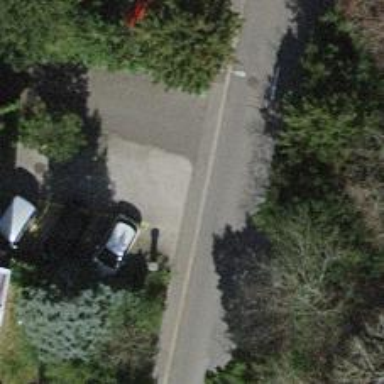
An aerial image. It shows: Unmarked crossing on the road.